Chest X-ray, PA view. Patient: 10 years old, sex M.
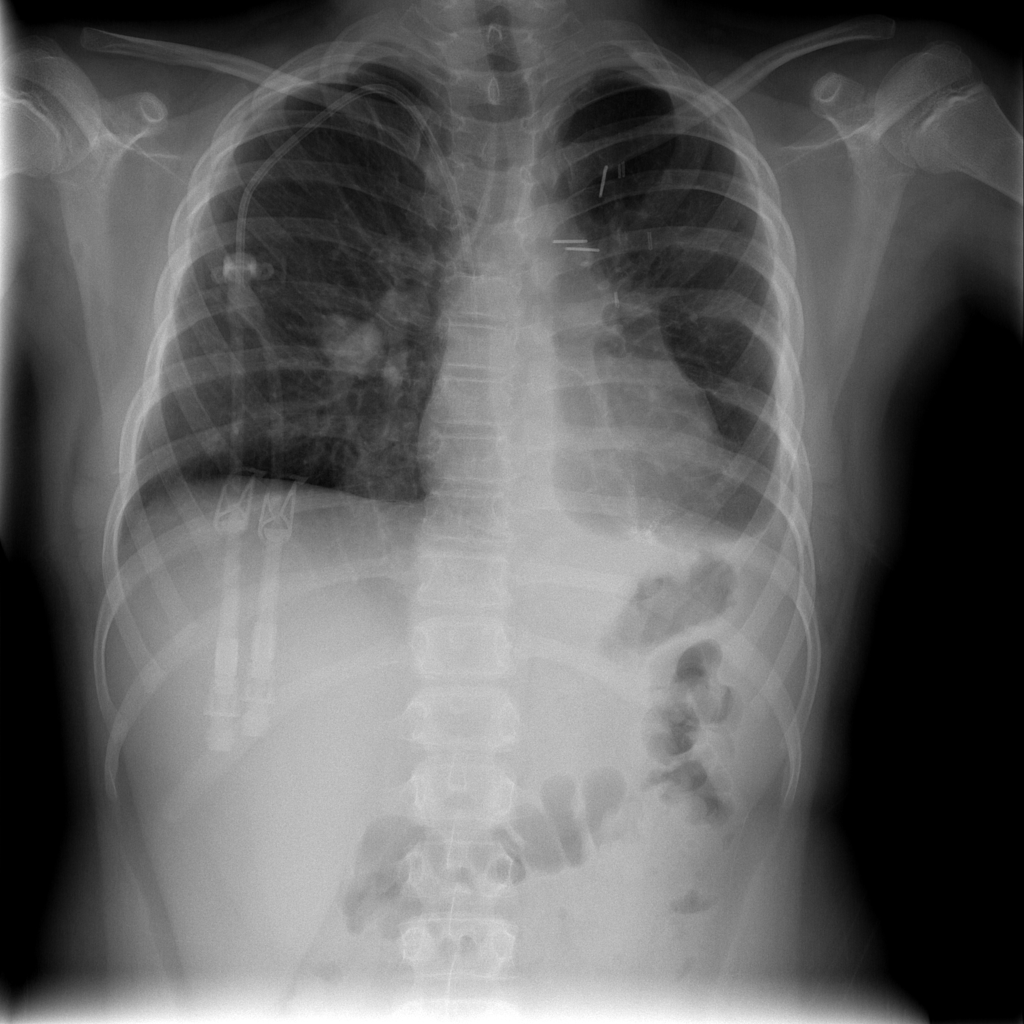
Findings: Infiltration, Mass